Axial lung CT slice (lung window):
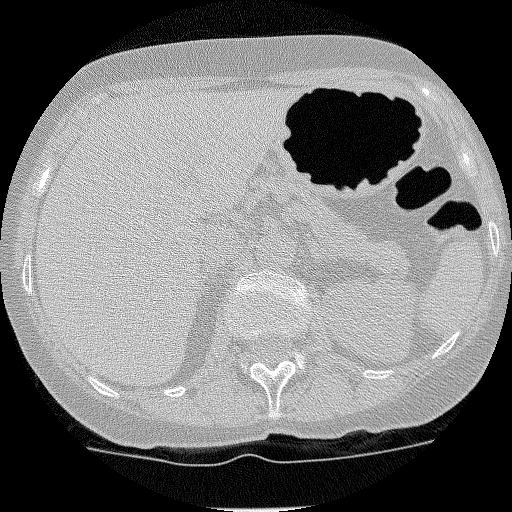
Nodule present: no